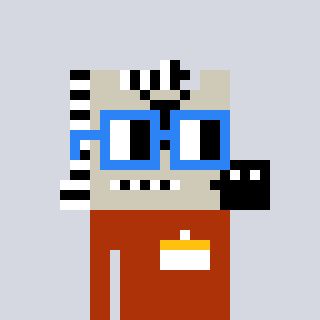
a pixel art character with square blue glasses, a zebra-shaped head and a hotbrown-colored body on a cool background